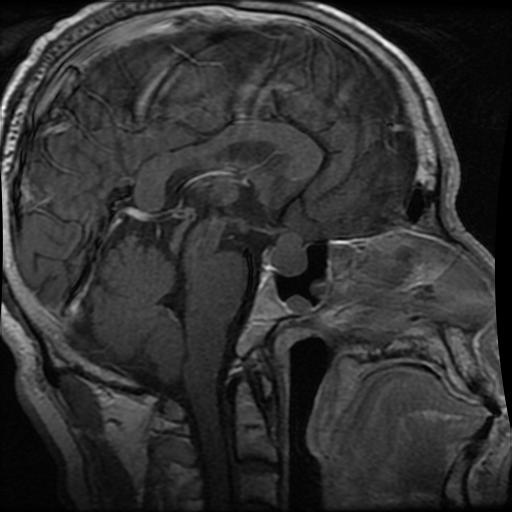
Label: pituitary